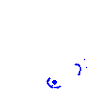
Particle: pion